Question: I am trying to add <URL> to vim?

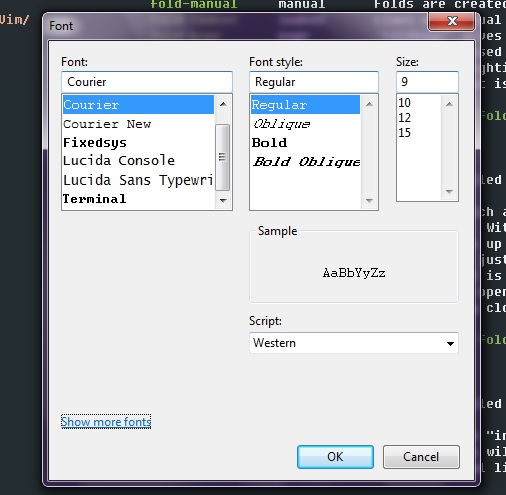
Answer: This is because font is not installed on the pc... If any one want to use Monaco font. He should make sure that Monaco font should be installed on his machine. Mac has by default Monaco installed but windows users and linux users have to install this font...